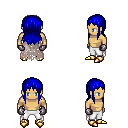
a pixel art fantasy rpg character, male body template, human, tanned skin, gray tattered cape, white pants, blue unkempt hairstyle, metal gloves, gold boots, four views (front, back, left, right), 2x2 character sprite sheet, small pixel art, hard edges, no anti-aliasing